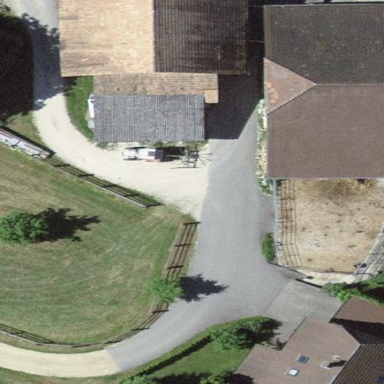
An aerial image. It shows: Rural barn.